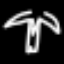
Label: palm tree